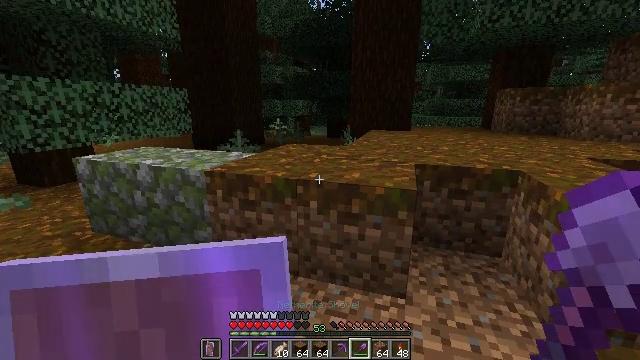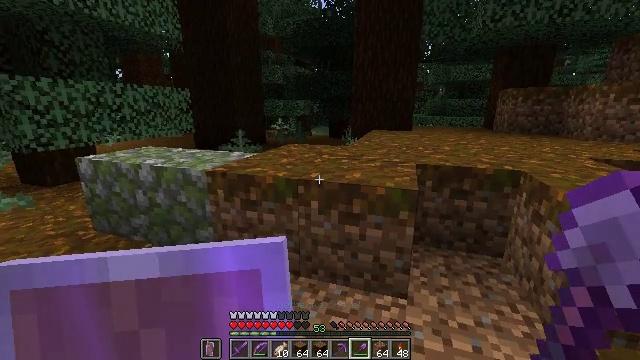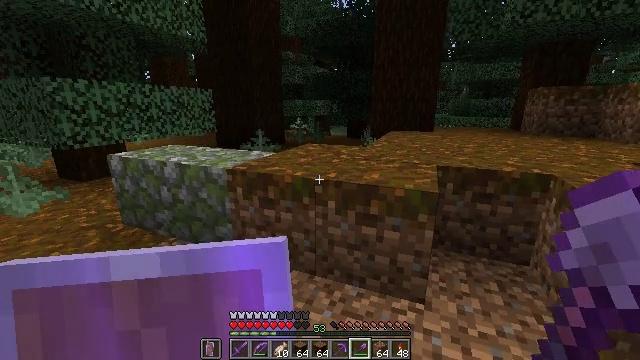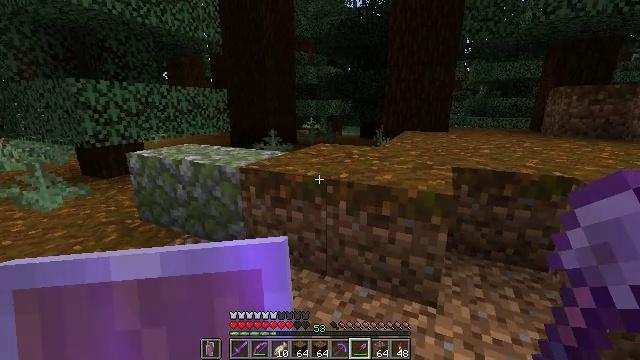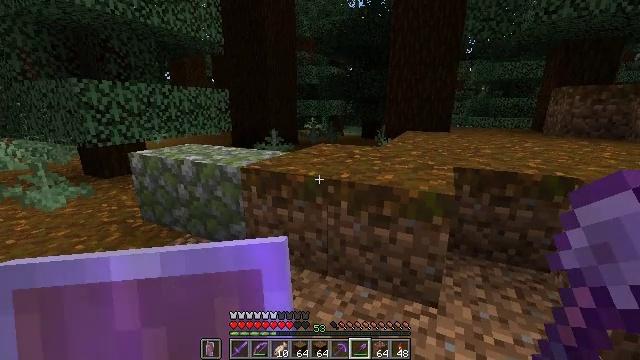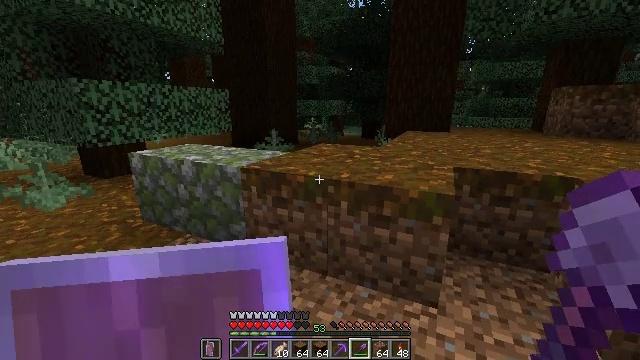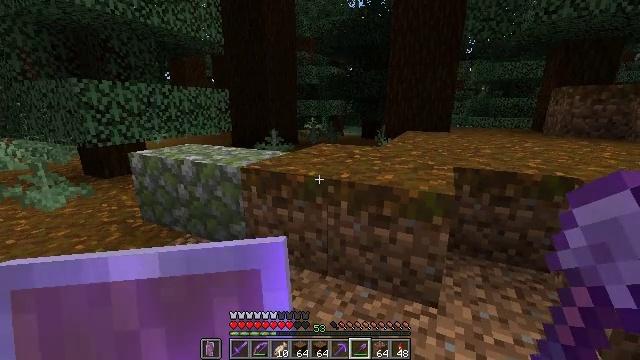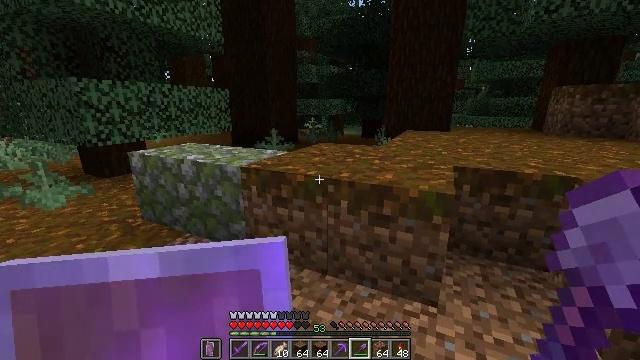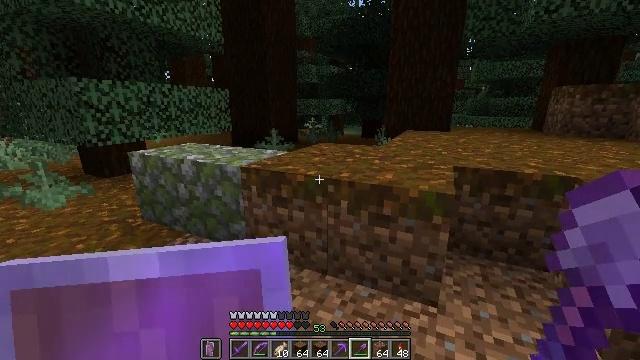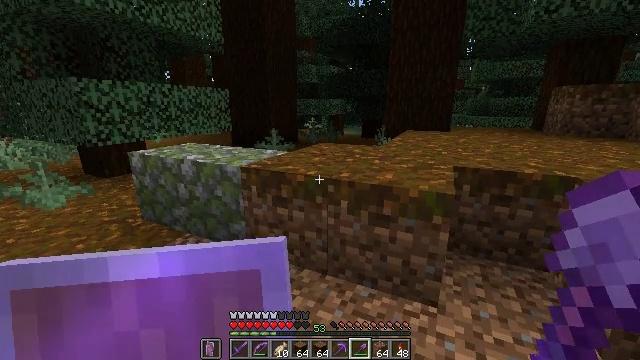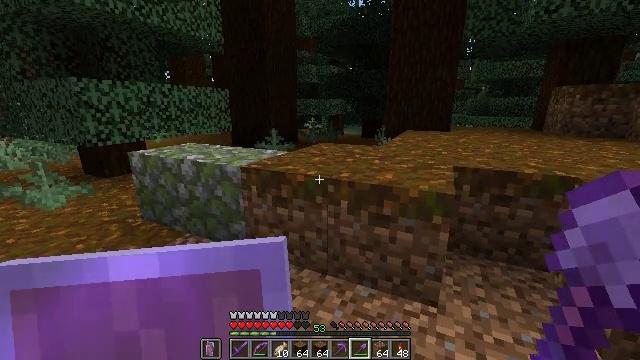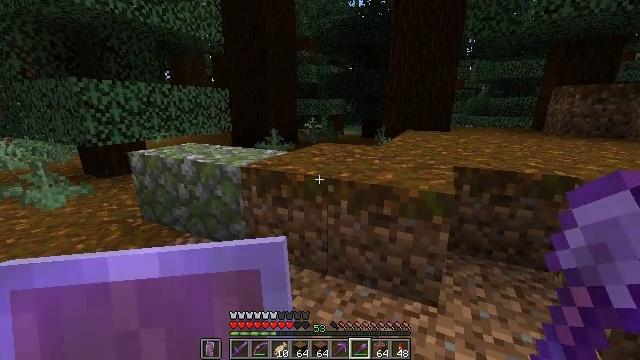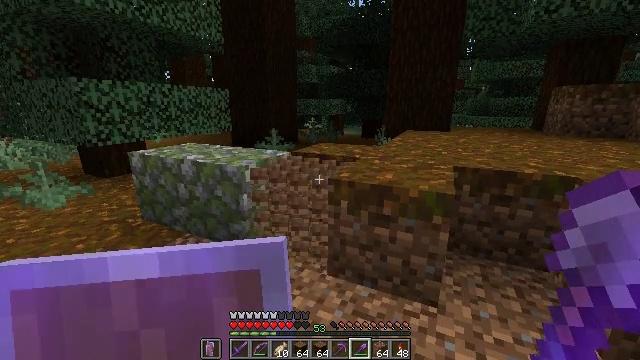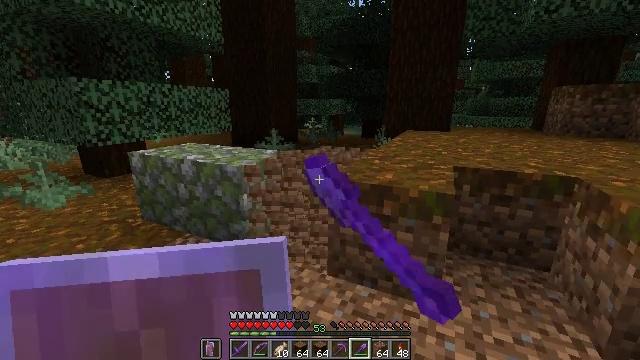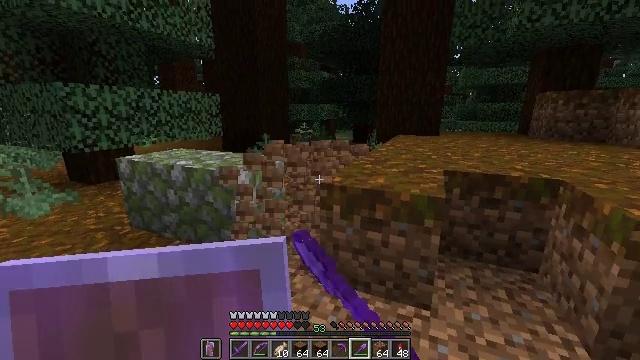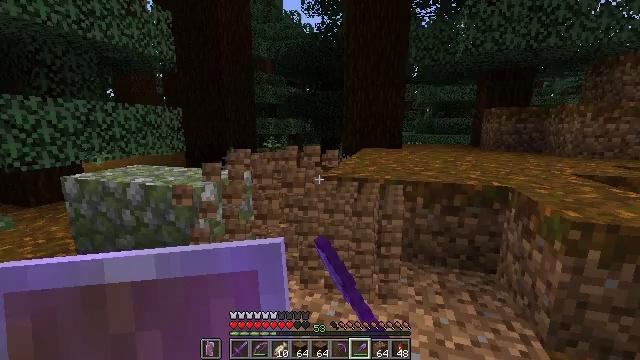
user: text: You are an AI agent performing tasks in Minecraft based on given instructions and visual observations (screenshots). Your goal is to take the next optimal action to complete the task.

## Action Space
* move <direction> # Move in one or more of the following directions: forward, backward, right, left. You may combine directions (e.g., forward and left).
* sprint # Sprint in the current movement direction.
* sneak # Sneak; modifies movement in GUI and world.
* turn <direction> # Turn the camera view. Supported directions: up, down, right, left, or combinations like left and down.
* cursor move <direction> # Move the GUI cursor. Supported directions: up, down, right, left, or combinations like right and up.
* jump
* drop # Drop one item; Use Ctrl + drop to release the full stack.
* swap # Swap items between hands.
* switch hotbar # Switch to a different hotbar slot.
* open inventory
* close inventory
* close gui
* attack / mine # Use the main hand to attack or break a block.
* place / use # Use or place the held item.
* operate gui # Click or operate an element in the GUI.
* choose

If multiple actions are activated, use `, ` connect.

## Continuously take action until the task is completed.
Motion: motion action
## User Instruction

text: Collect the podzol with your tools.
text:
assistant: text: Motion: no_op
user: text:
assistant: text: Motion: turn left
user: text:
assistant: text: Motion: turn left
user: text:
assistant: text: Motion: no_op
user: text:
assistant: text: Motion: no_op
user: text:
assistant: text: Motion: no_op
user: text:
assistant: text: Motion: no_op
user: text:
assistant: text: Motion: no_op
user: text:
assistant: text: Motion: no_op
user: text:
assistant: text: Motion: no_op
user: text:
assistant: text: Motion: no_op
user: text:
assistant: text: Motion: attack / mine
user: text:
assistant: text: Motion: attack / mine
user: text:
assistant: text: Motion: turn right and up, attack / mine
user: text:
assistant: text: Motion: turn right and up, attack / mine
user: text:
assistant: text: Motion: turn right and up, attack / mine
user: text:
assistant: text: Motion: turn right, attack / mine
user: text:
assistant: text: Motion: turn right, attack / mine
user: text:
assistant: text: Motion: turn right, attack / mine
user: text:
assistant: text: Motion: turn right, attack / mine
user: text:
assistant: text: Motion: turn right, attack / mine
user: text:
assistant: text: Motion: turn right, attack / mine
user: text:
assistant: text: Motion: turn right, attack / mine
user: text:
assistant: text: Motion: attack / mine
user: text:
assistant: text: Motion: attack / mine
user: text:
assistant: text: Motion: turn right, attack / mine
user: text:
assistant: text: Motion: attack / mine
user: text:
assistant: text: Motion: attack / mine
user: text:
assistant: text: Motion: attack / mine
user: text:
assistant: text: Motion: attack / mine